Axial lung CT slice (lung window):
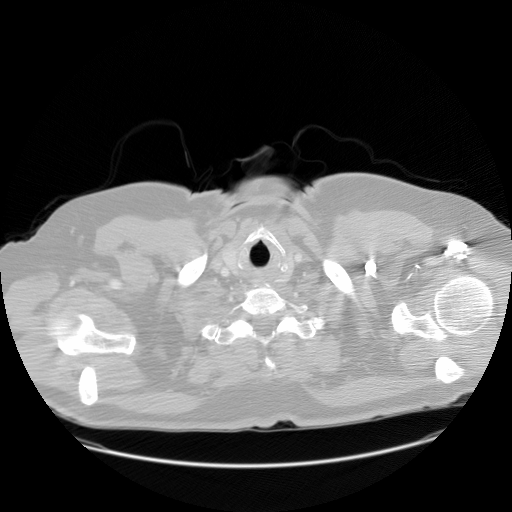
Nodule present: no